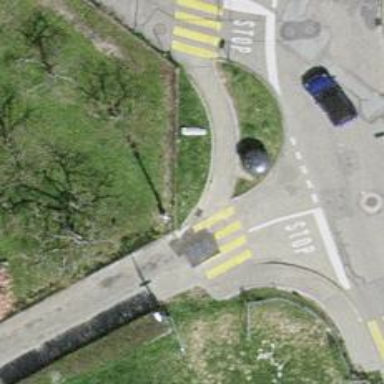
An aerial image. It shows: Uncontrolled zebra crossing with zebra markings.